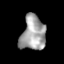
Tissue: lung
Cell type: Epithelial cells
Senescence score: 0.223
Nuclear area (px): 826
Mean DAPI intensity: 162.585